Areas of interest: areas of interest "Industrial Park"
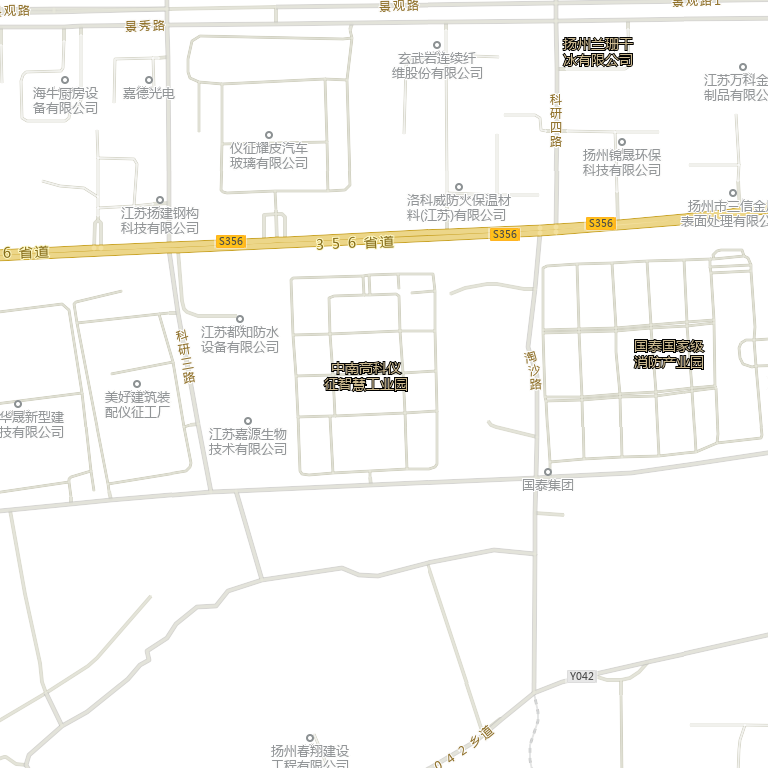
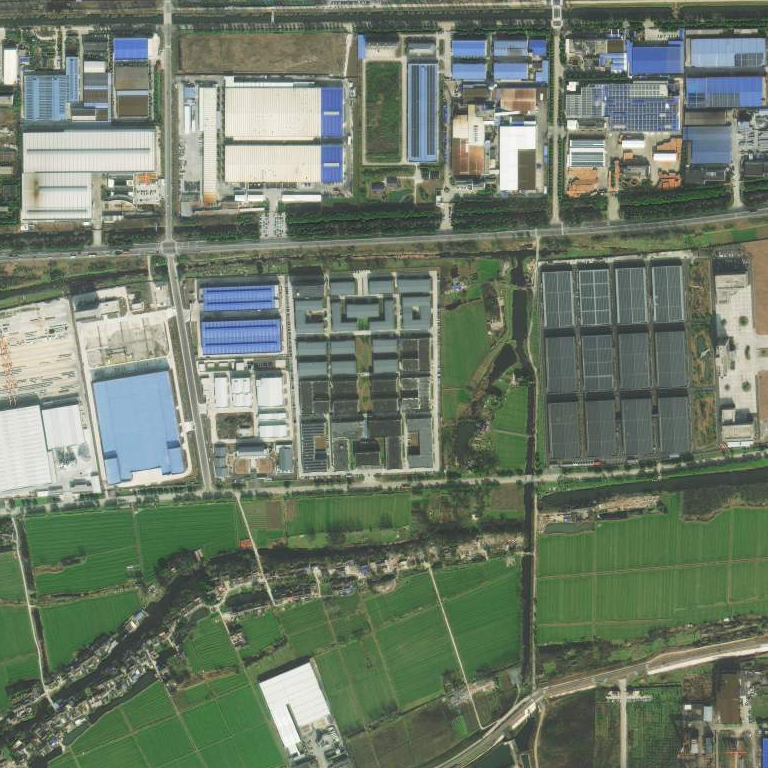